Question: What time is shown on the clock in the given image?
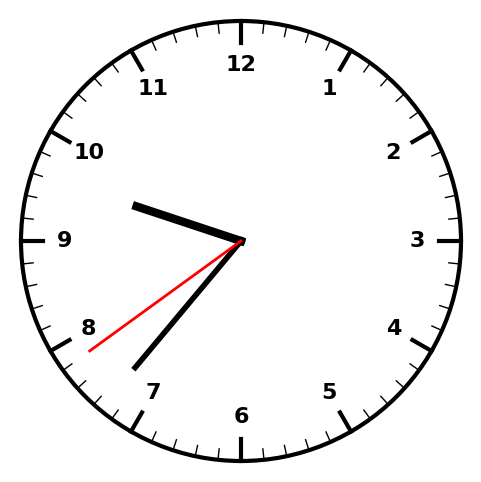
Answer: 09:36:39